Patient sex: M
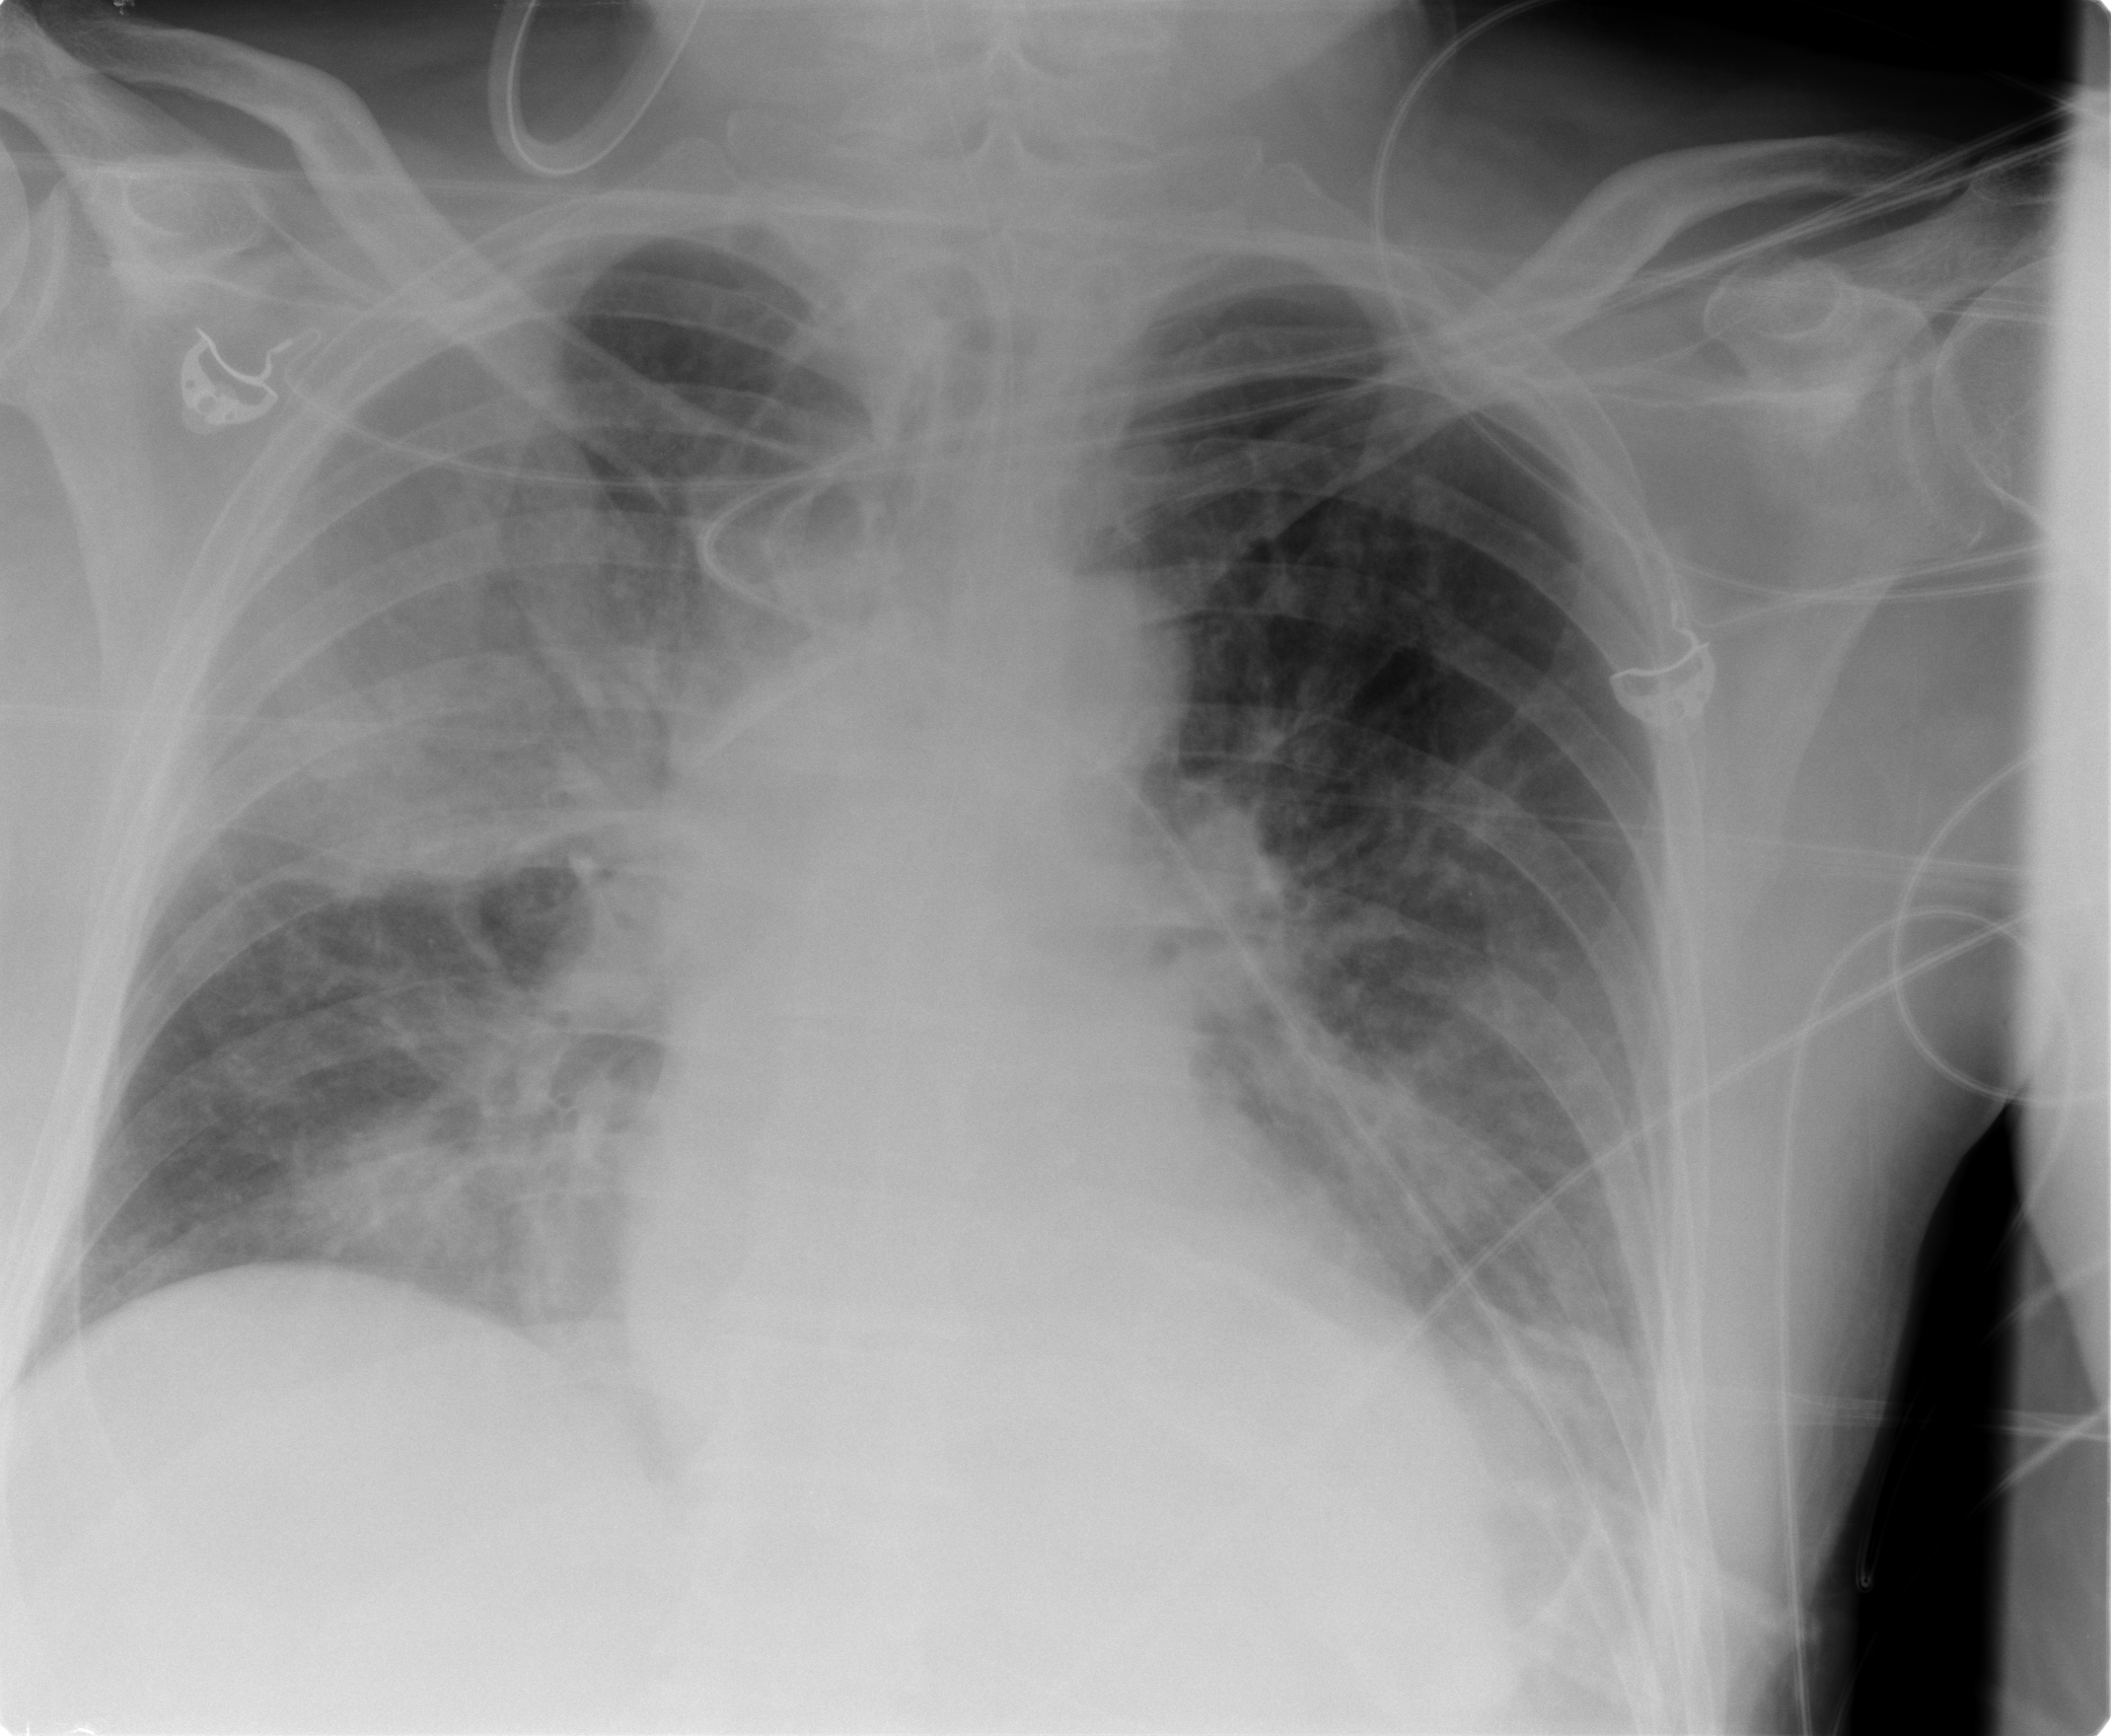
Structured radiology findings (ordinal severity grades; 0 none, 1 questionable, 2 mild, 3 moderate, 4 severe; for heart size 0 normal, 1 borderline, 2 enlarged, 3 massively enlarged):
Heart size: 0
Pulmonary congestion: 2
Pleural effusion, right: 0
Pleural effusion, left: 2
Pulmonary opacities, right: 3
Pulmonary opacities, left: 3
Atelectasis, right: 2
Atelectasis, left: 2